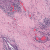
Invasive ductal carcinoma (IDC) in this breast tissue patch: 0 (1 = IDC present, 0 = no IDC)